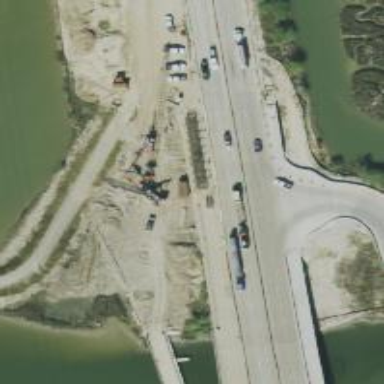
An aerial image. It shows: Viaduct bridge on trunk highway.